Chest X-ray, PA view. Patient: 55 years old, sex M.
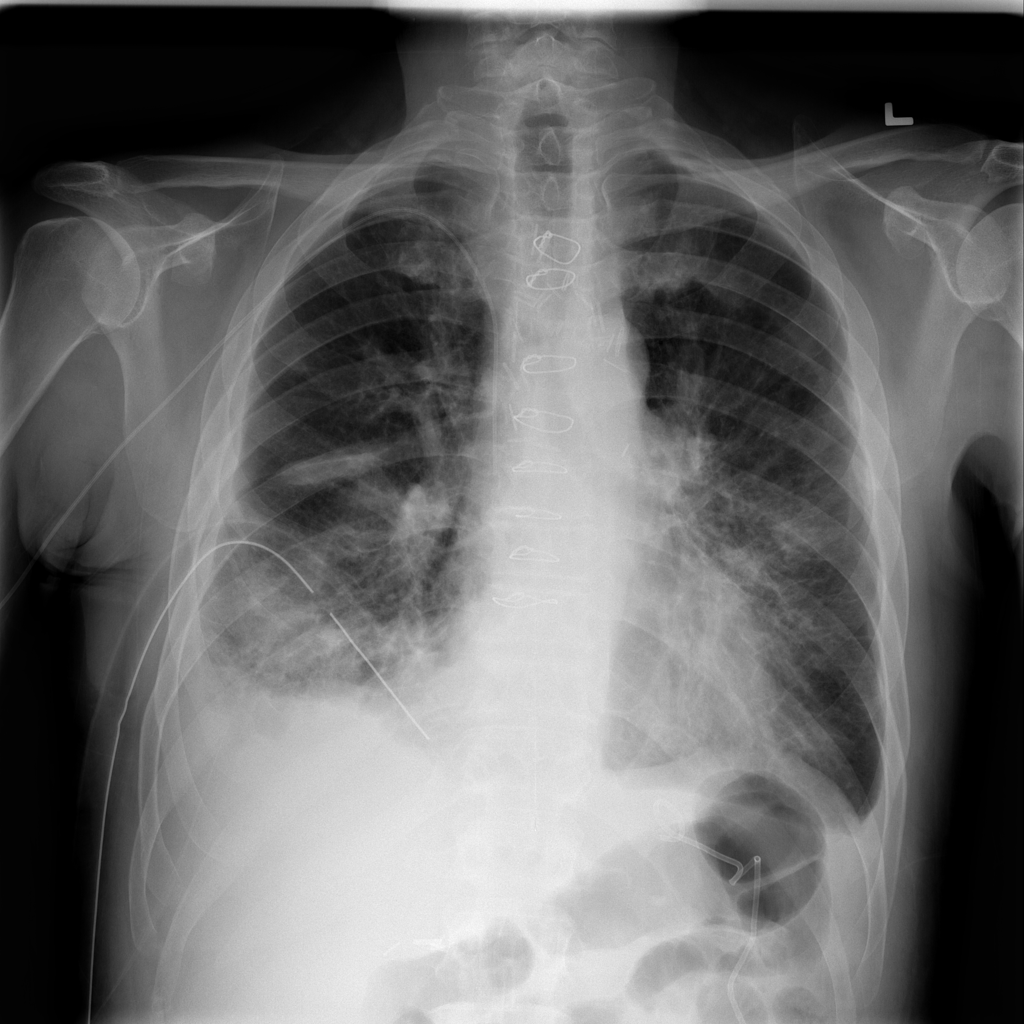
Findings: Atelectasis, Infiltration, Pleural_Thickening